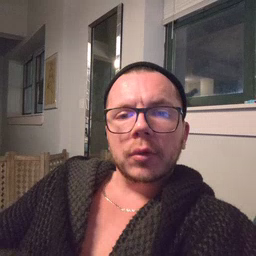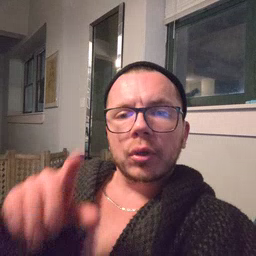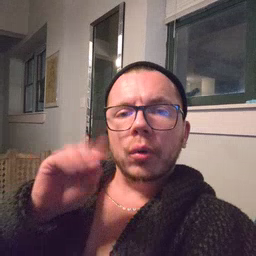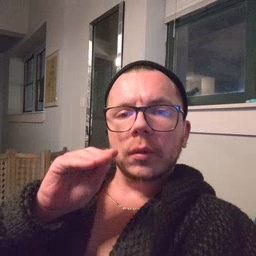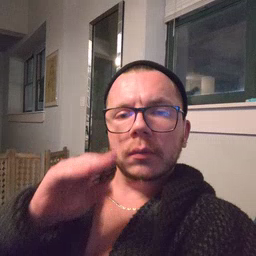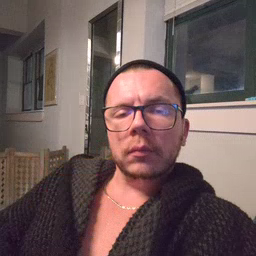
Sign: goose